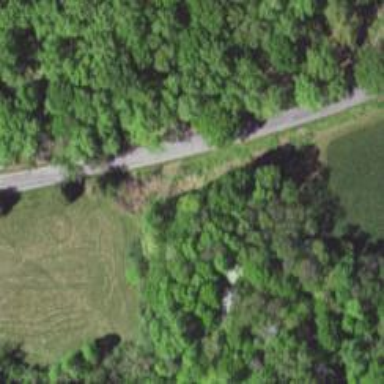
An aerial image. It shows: Culvert tunnel.